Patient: sex M, age 24
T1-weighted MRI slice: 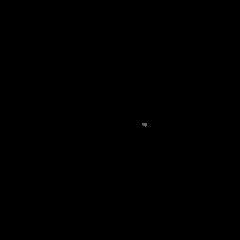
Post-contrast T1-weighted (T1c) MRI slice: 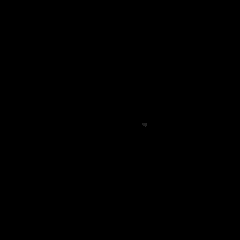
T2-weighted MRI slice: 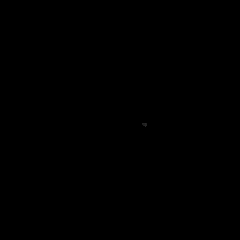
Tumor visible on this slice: no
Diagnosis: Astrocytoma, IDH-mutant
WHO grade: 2